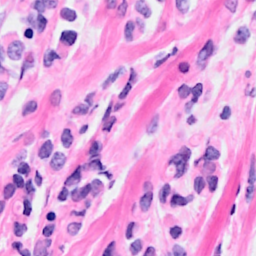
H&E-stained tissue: Breast